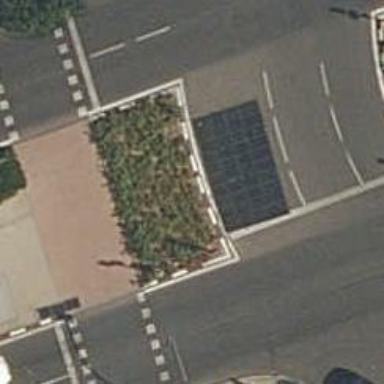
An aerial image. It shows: Grassy area with kerb barrier.